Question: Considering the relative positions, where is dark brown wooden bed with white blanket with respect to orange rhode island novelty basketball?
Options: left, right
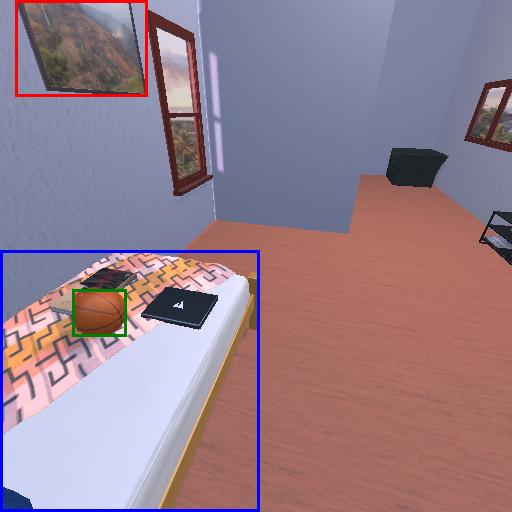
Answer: left